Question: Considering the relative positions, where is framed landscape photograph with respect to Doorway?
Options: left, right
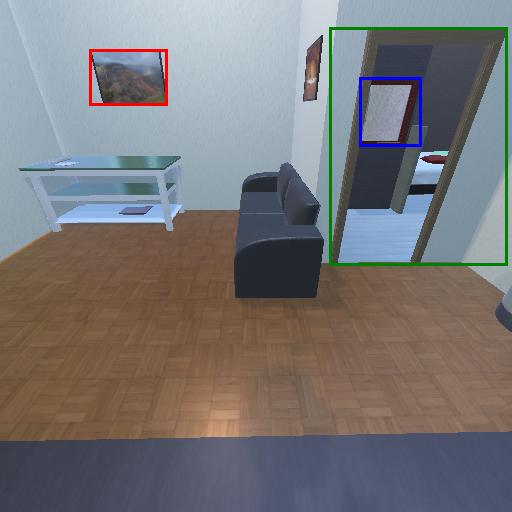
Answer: left